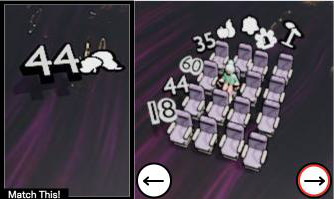
Task: seats
Answer: no